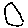
Label: zigzag